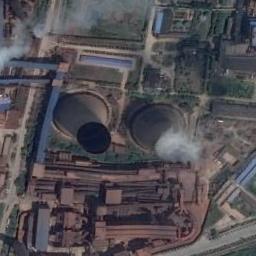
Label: thermal_power_station